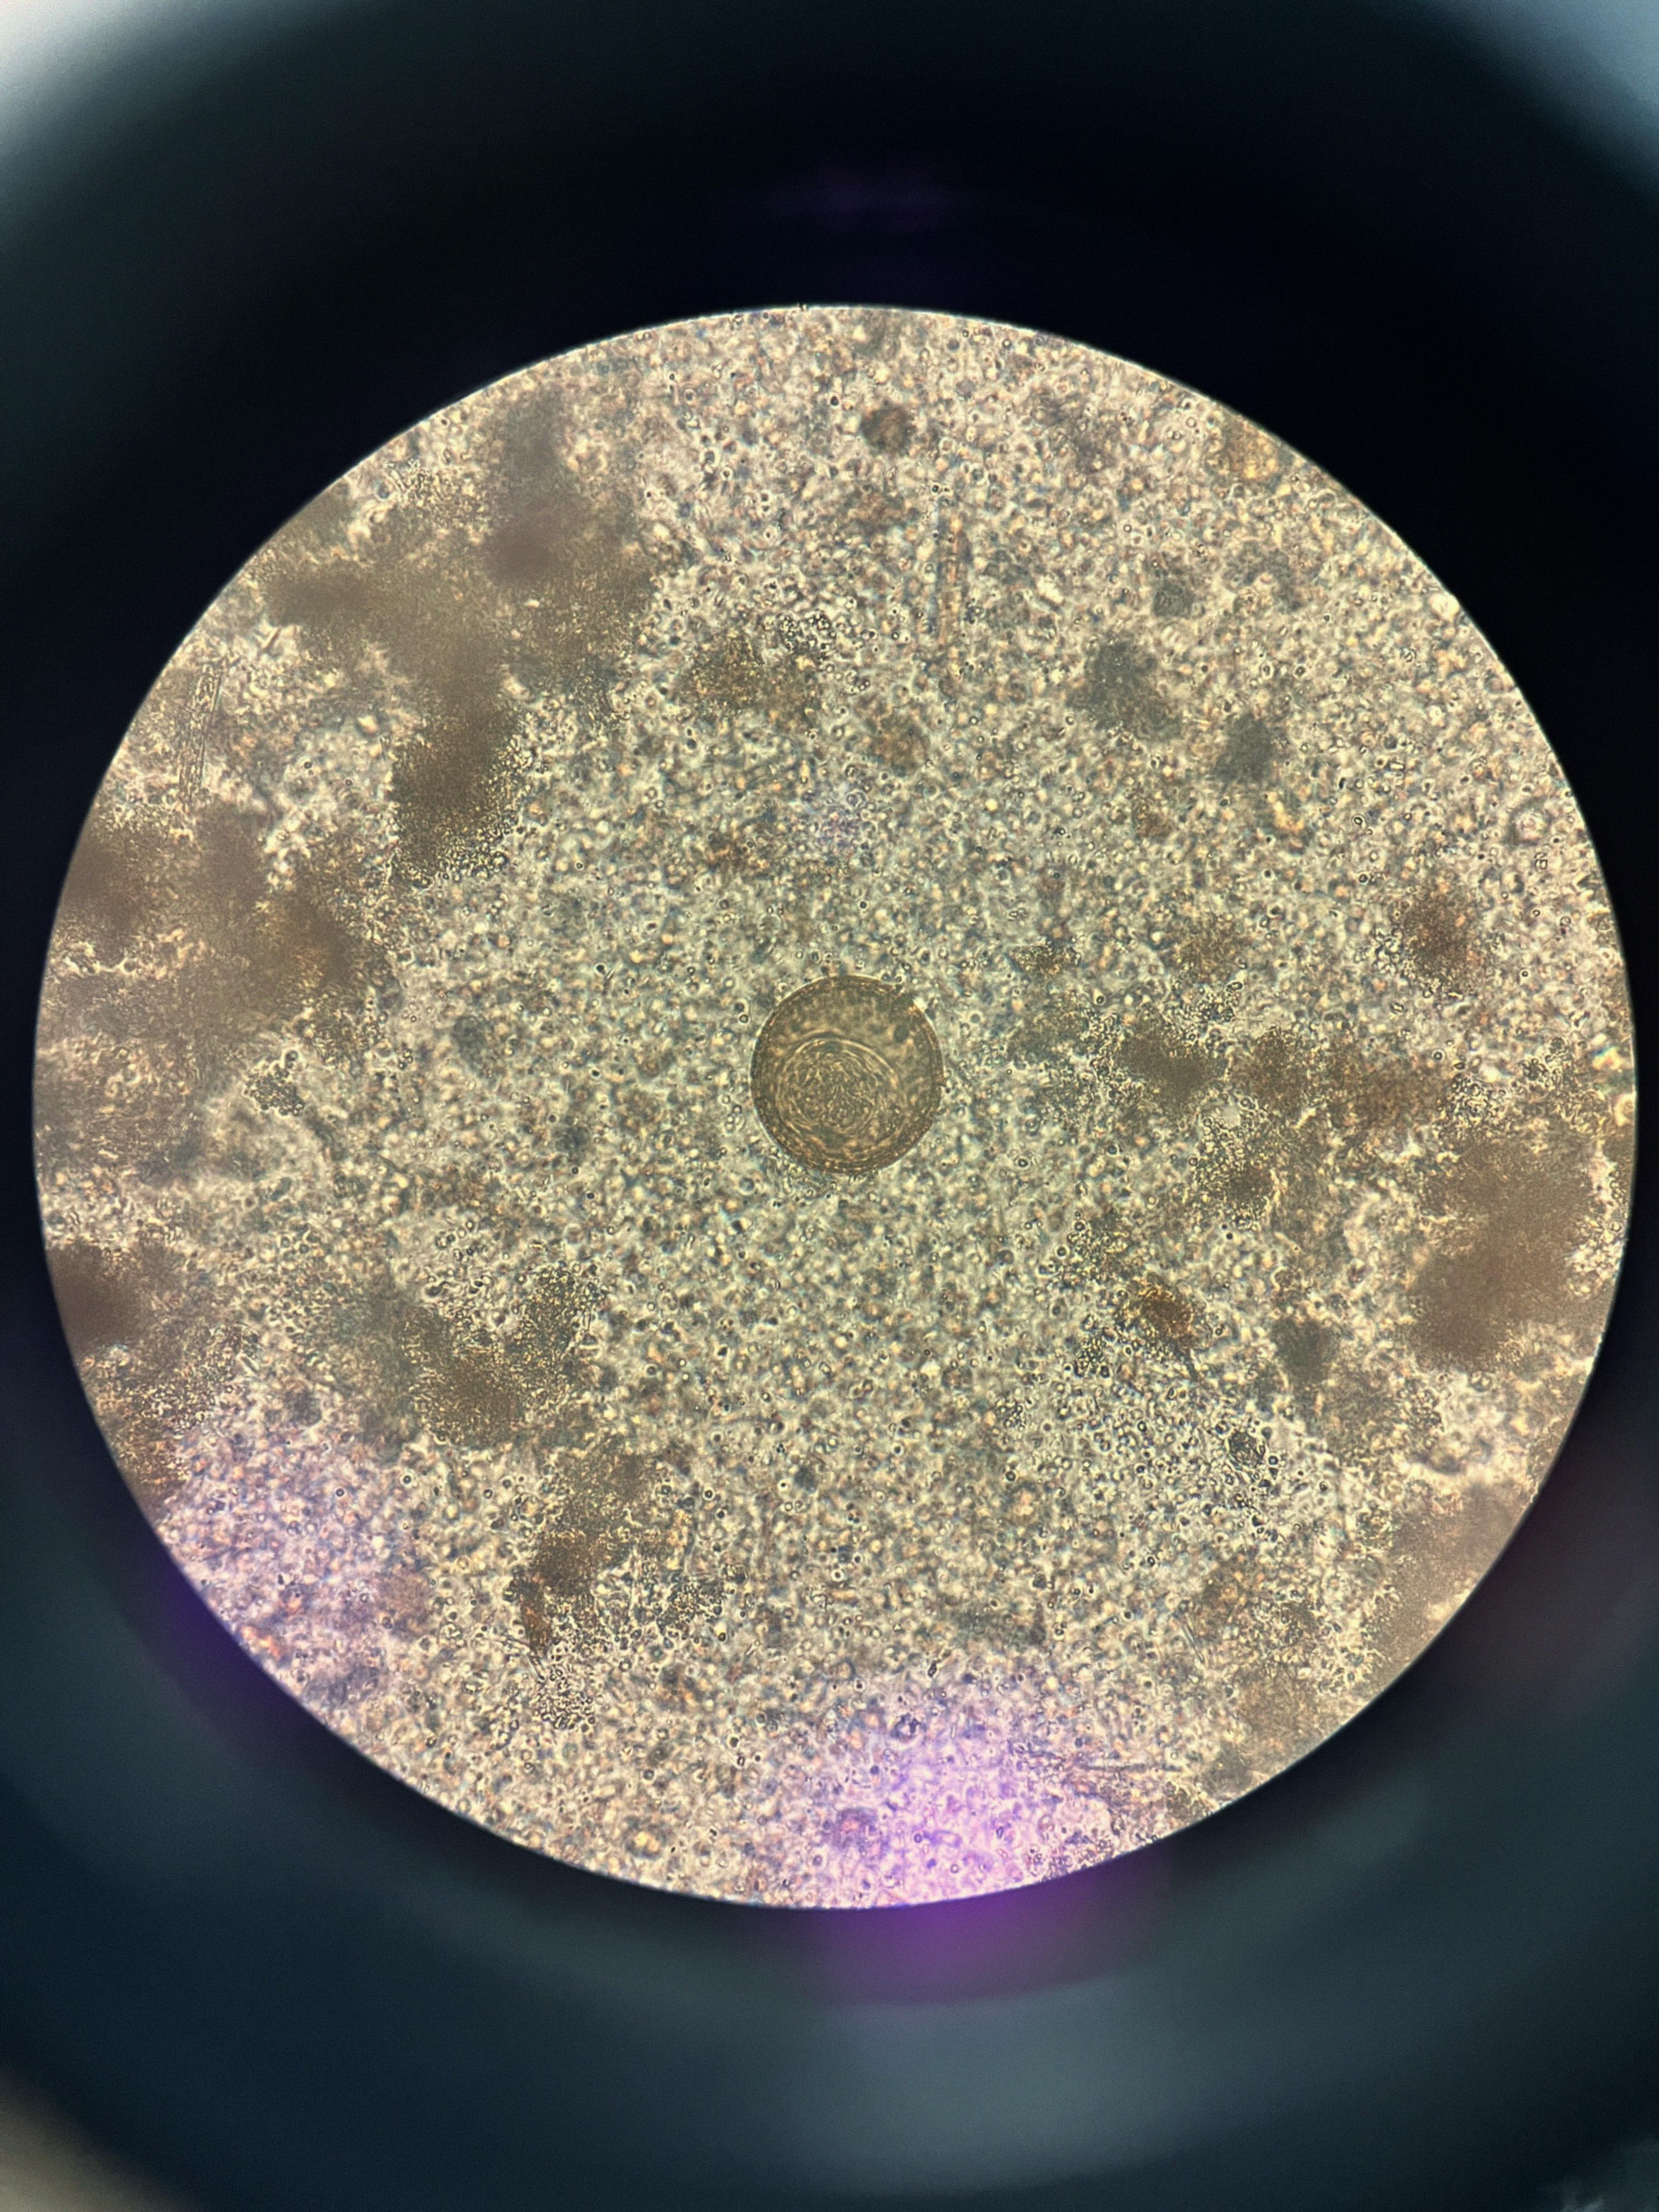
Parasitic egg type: Hymenolepis diminuta